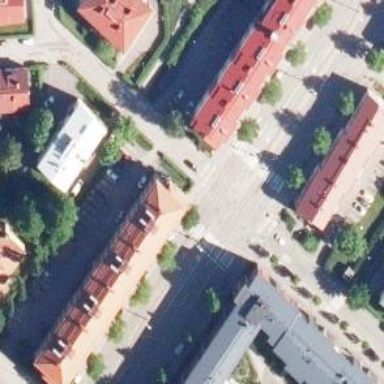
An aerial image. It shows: Zebra crossing with pedestrian island.